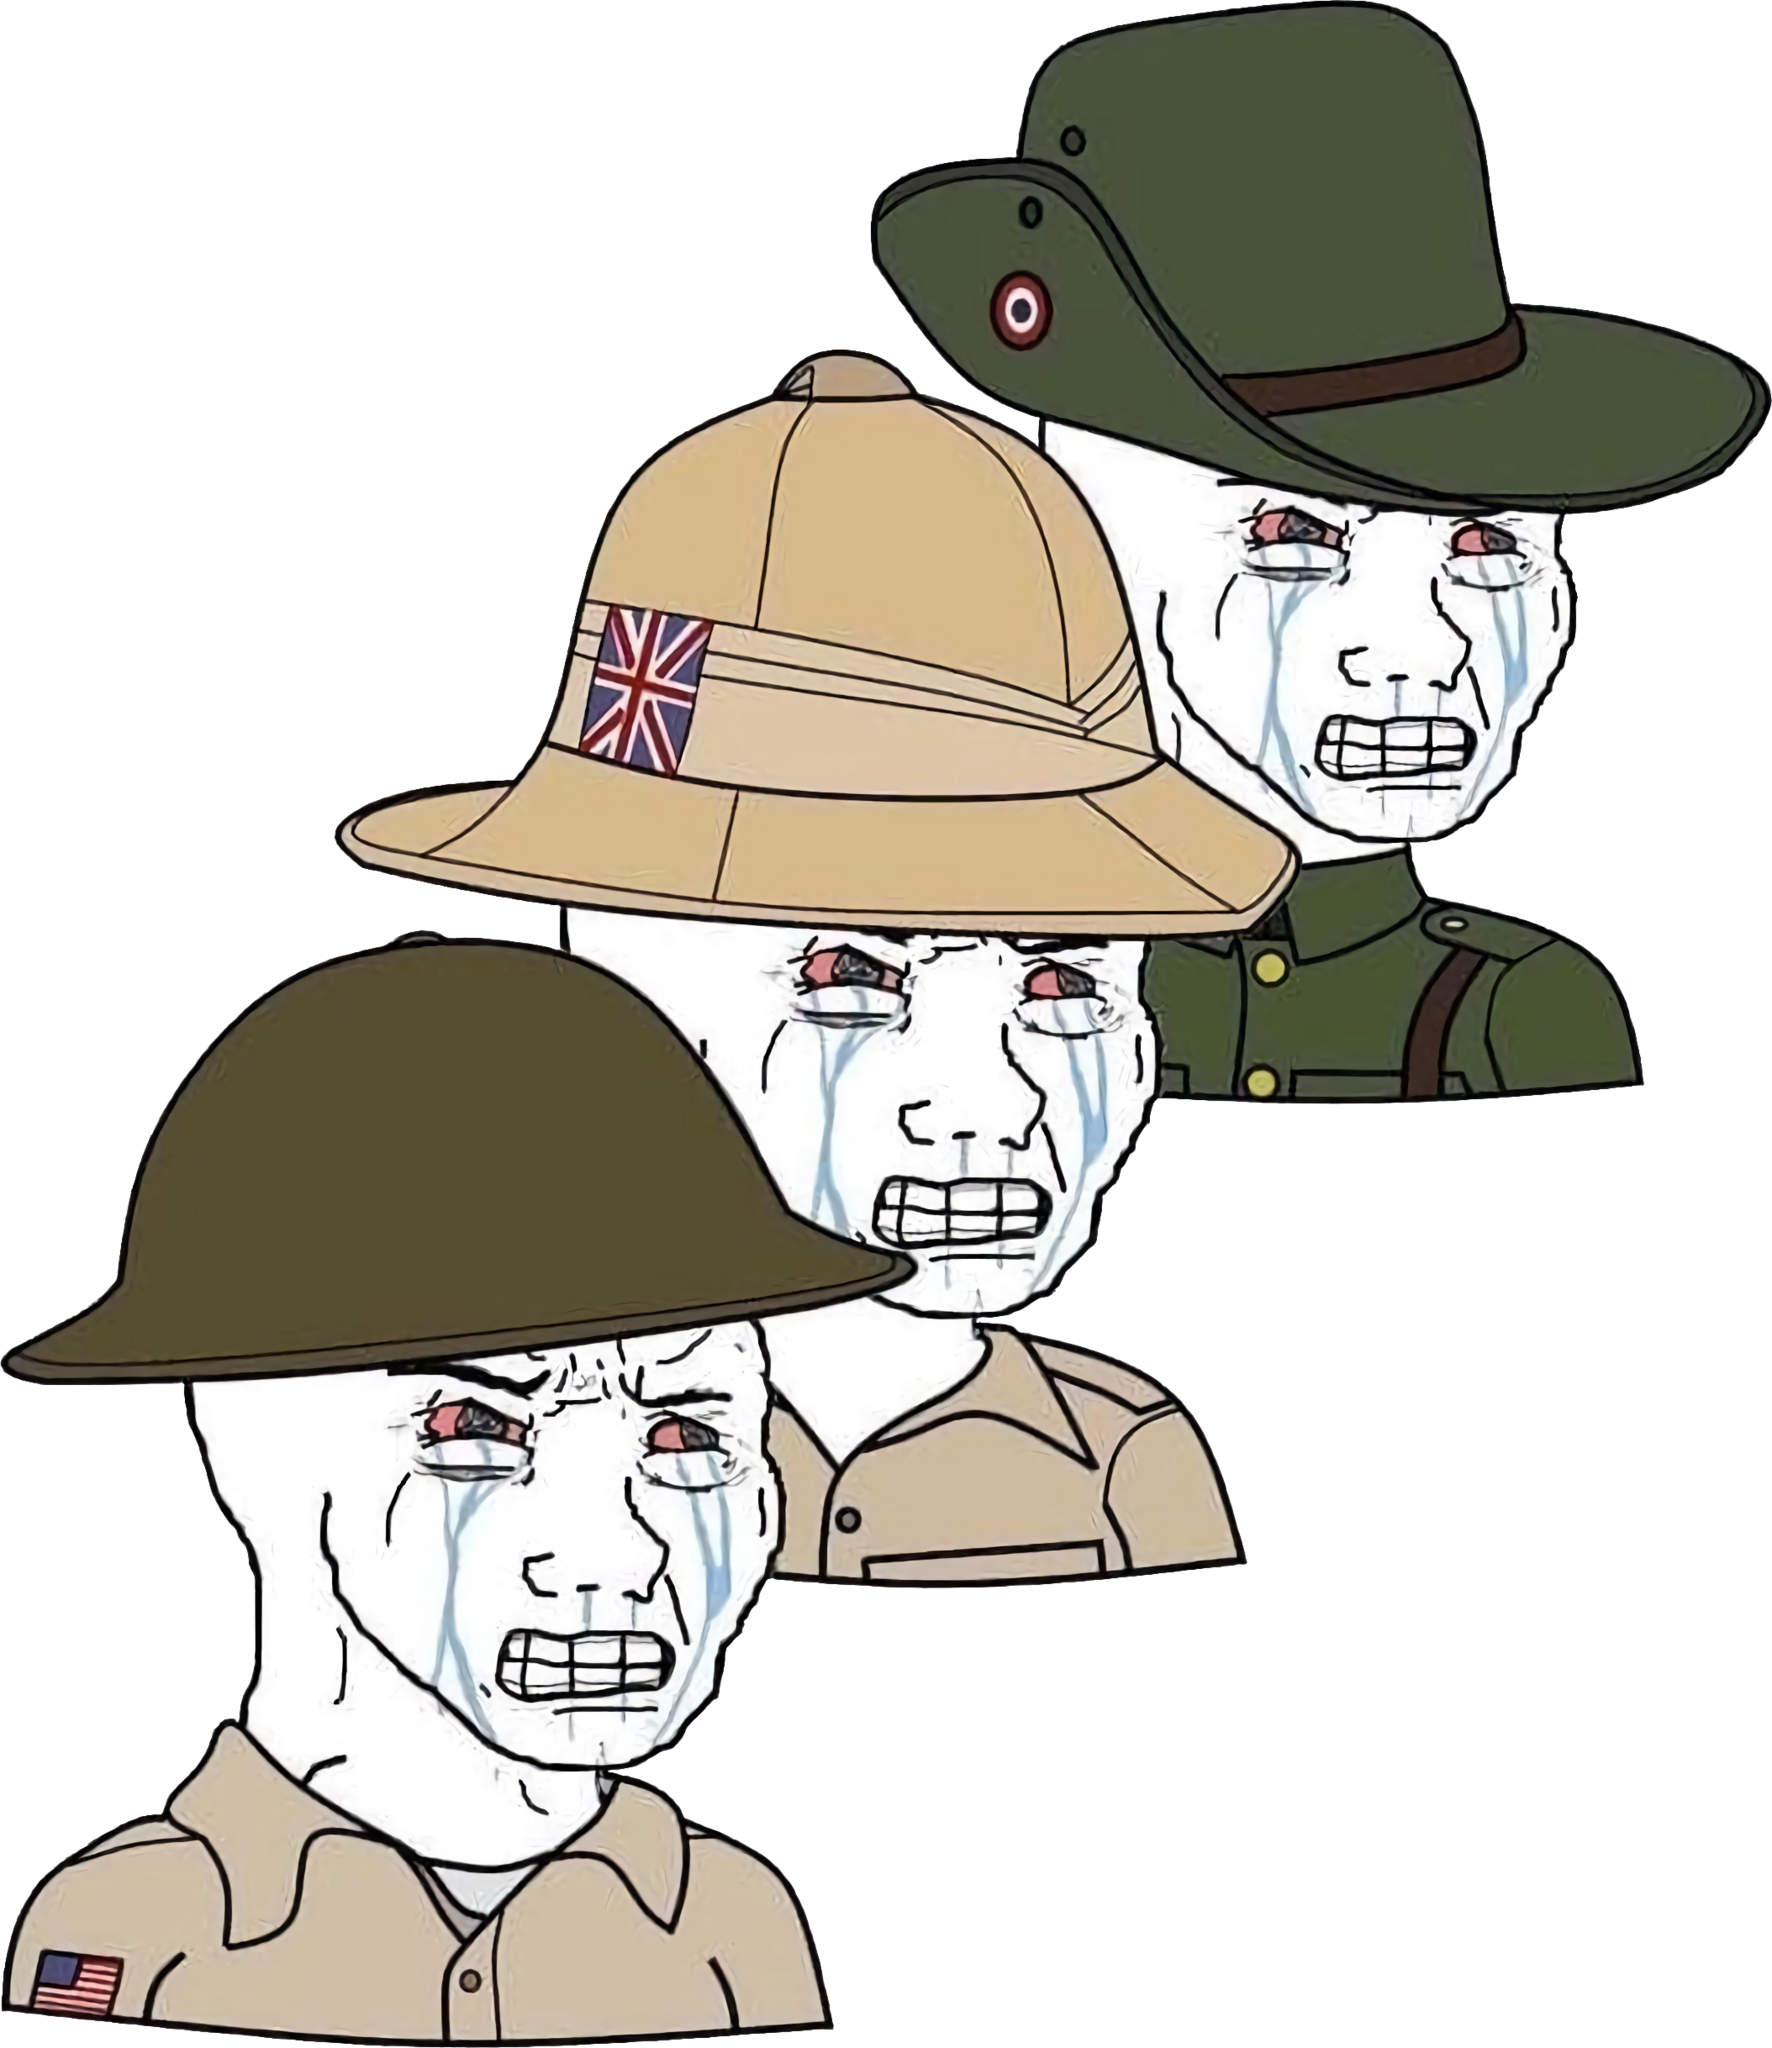
Label: 5_Crying_Wojak